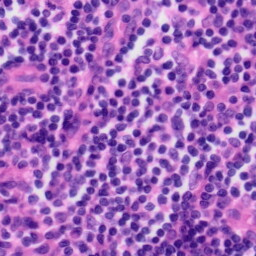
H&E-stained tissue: Tonsil